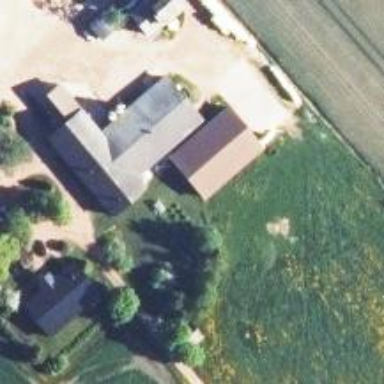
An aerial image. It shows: Farm.